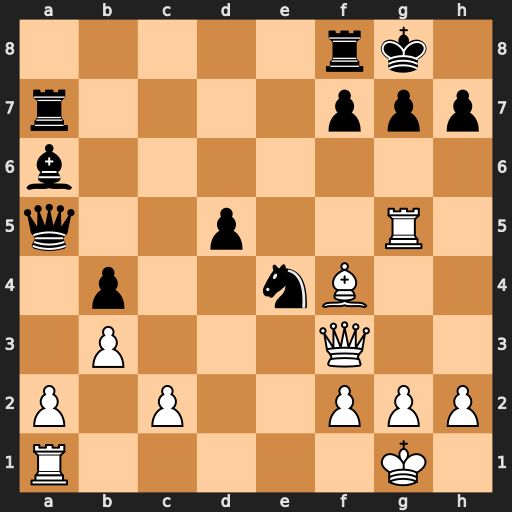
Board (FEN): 5rk1/r4ppp/b7/q2p2R1/1p2nB2/1P3Q2/P1P2PPP/R5K1
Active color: w
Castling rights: -
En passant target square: -
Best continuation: Qxe4 dxe4 Rxa5